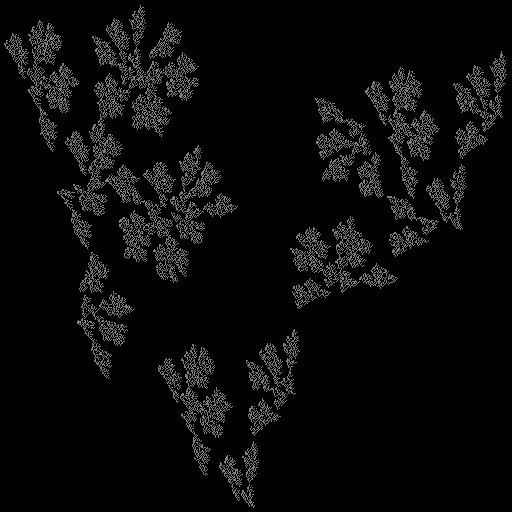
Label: penta